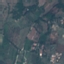
Land use / land cover class: PermanentCrop